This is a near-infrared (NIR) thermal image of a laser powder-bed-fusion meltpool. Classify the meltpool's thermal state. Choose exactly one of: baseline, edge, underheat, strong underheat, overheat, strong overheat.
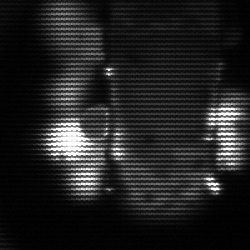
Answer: strong underheat